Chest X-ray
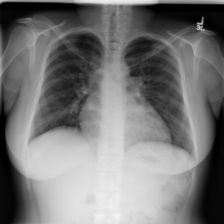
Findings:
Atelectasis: negative
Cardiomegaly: positive
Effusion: negative
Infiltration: negative
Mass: negative
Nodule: negative
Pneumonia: negative
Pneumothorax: negative
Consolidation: negative
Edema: negative
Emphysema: negative
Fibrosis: negative
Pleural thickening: negative
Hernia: negative